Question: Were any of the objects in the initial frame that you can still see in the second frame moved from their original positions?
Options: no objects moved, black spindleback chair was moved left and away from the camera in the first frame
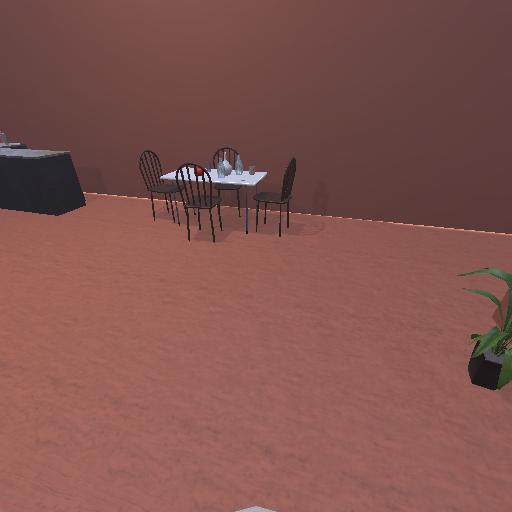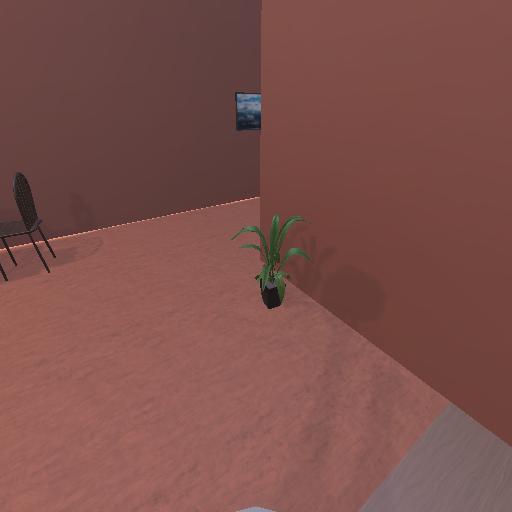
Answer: no objects moved